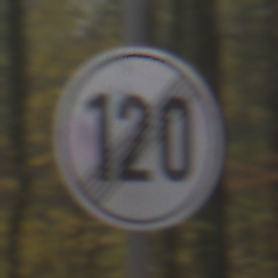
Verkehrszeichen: EndeGeschwindigkeit120
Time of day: MorningAfternoon
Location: Outdoor (Nature)
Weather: Overcast
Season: Autumn
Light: Natural